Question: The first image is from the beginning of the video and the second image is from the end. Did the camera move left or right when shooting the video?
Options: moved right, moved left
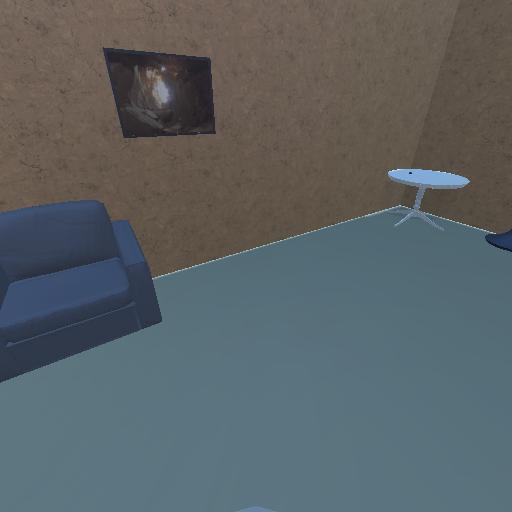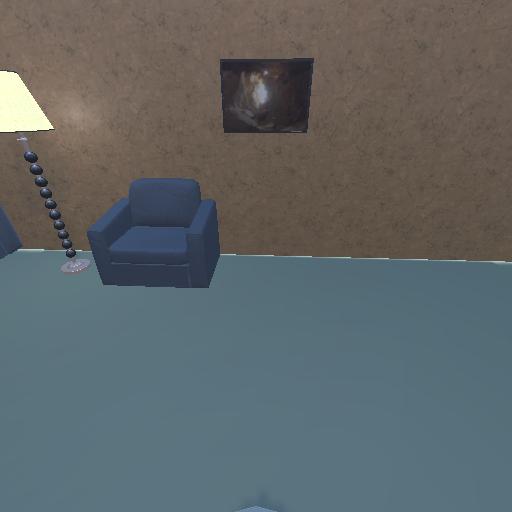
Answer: moved right